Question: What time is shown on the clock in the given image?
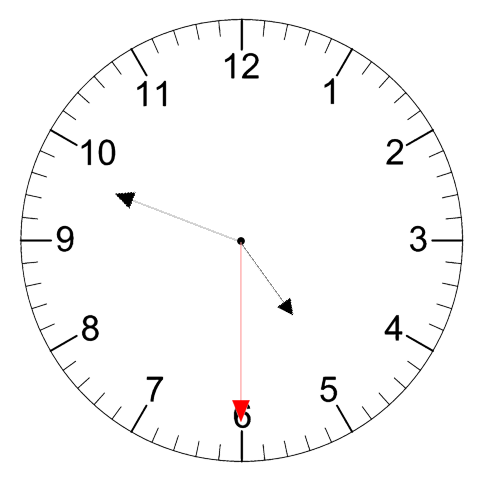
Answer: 04:48:30